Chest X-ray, AP view. Patient: 33 years old, sex F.
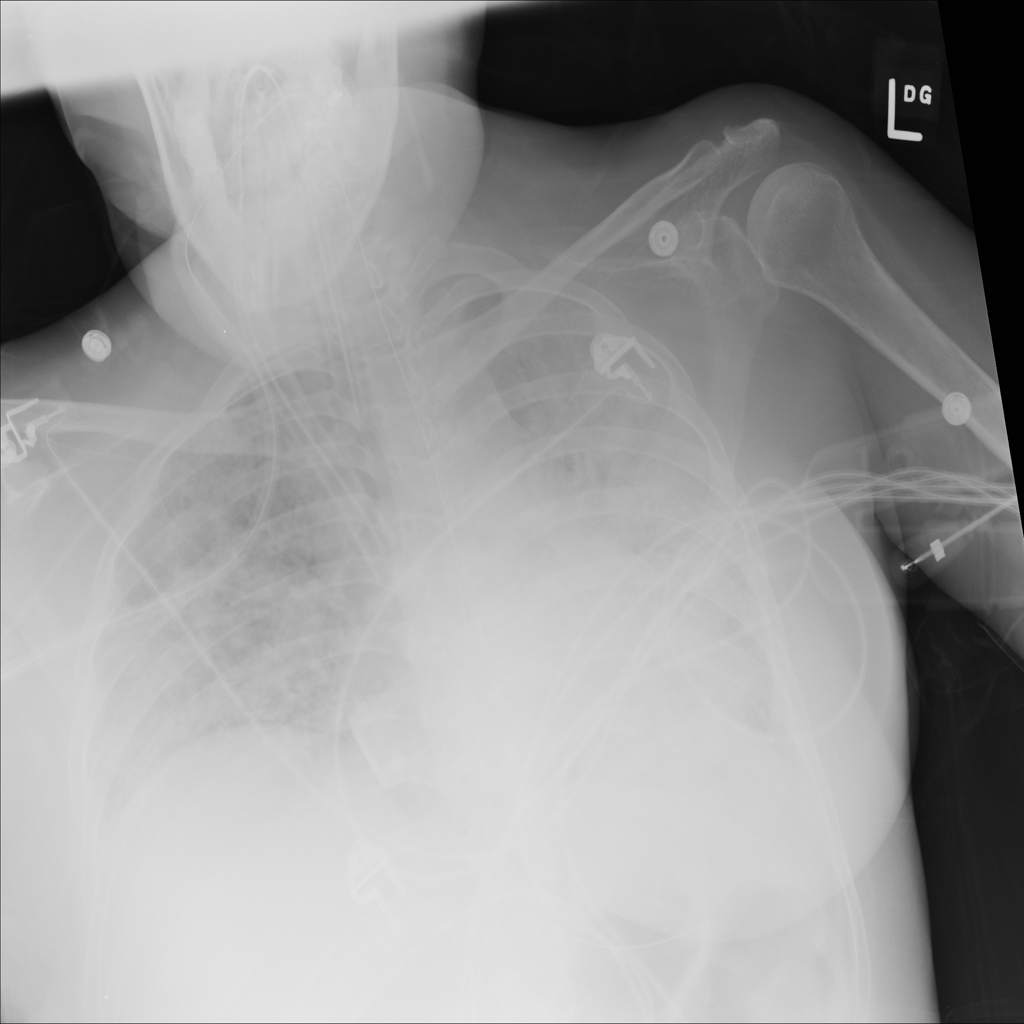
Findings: Infiltration